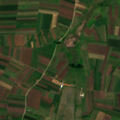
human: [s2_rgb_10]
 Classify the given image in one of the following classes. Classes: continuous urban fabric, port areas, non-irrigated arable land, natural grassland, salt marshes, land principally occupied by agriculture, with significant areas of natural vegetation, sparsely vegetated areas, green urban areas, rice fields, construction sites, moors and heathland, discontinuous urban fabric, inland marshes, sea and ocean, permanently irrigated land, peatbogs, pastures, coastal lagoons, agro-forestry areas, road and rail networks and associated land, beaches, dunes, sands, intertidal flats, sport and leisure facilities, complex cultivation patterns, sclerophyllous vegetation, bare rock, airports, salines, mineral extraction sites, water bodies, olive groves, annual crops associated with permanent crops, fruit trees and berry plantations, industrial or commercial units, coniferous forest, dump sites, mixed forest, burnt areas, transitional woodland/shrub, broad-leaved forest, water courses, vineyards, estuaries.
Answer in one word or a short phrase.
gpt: non-irrigated arable land, pastures